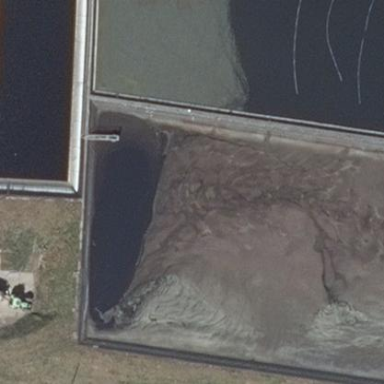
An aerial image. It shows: Image of wastewater.